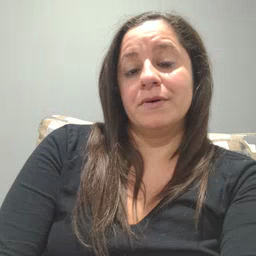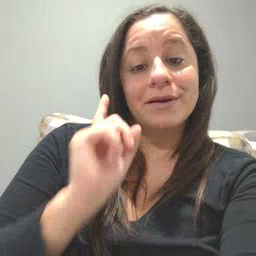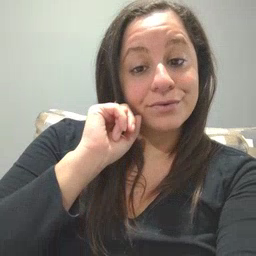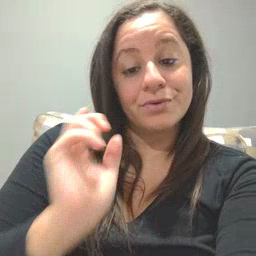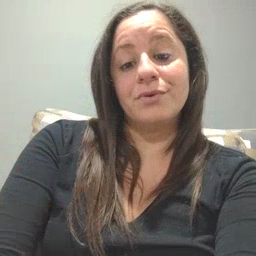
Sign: ear